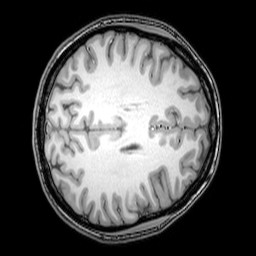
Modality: T1w
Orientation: axial
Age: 22
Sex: female
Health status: healthy
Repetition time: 0.081 s
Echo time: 0.037 s